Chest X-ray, AP view. Patient: 10 years old, sex F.
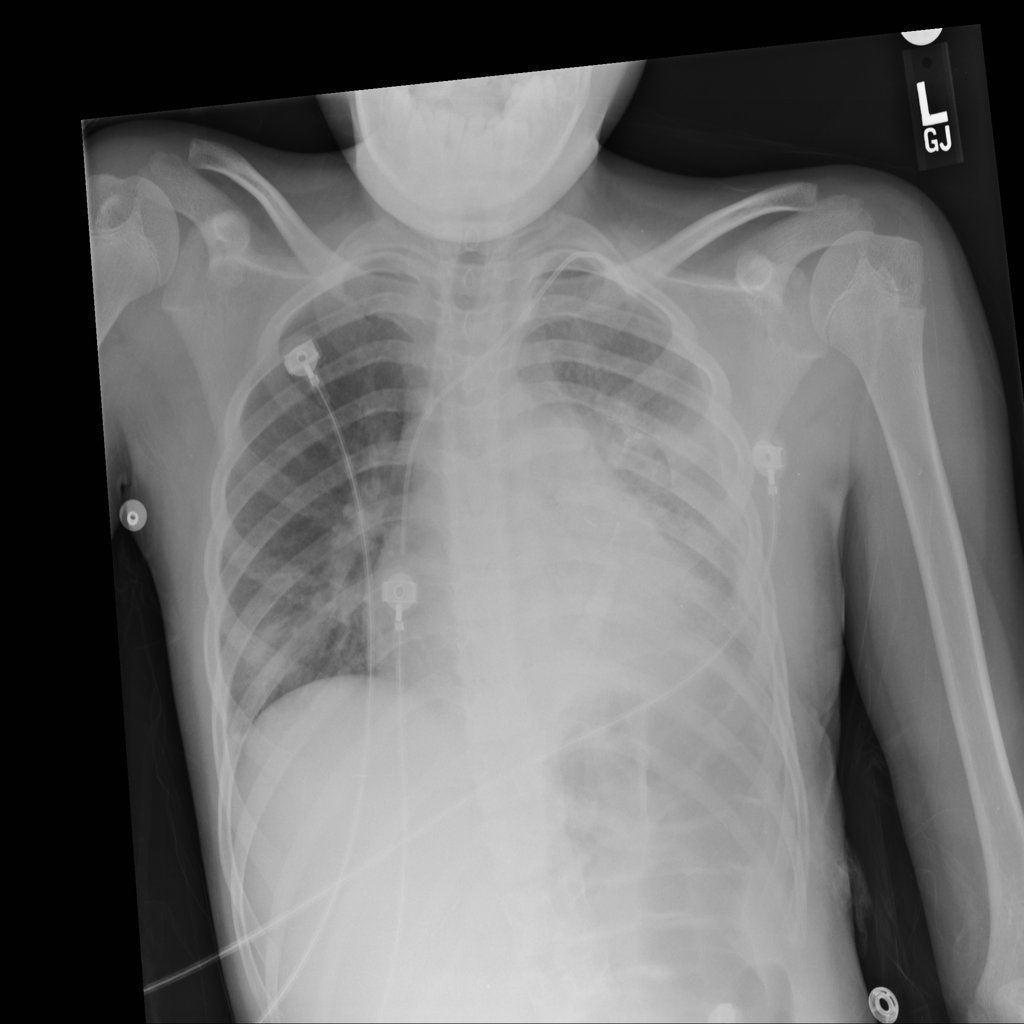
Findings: No Finding